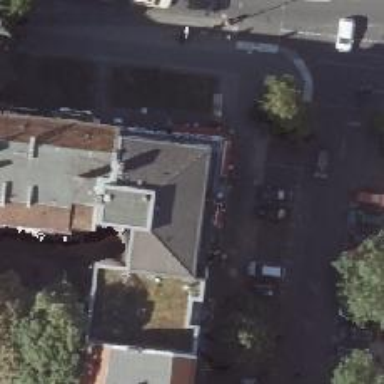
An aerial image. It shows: Greengrocer shop.